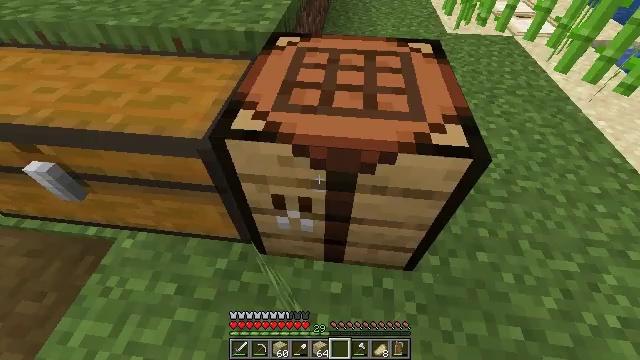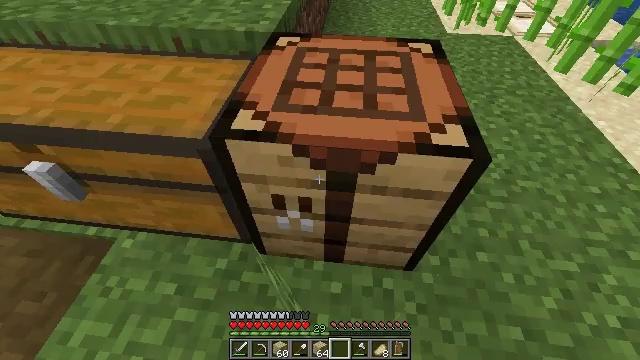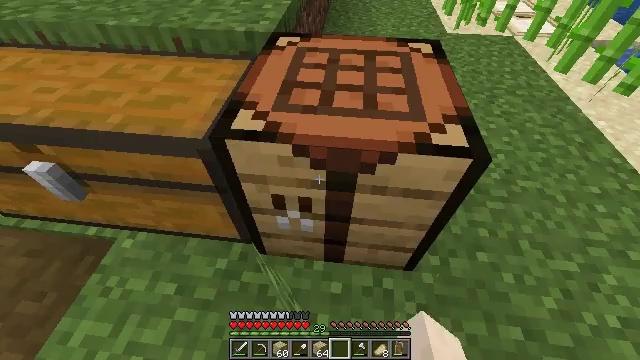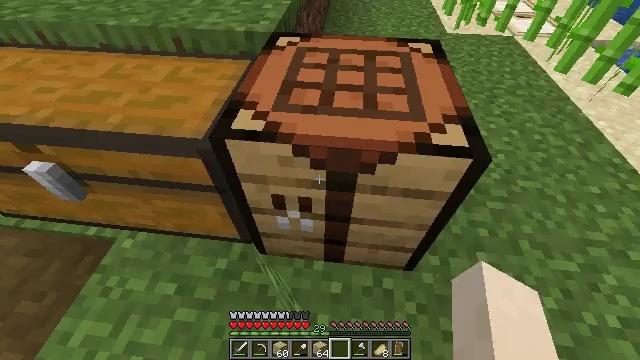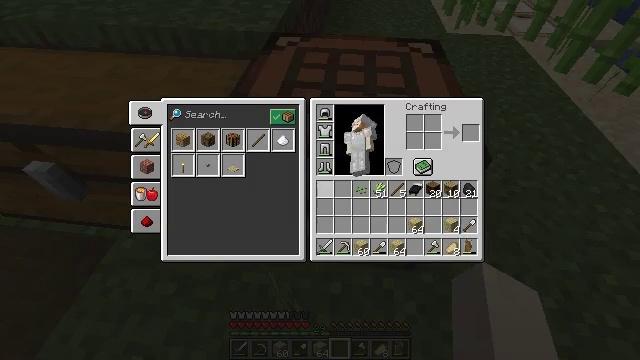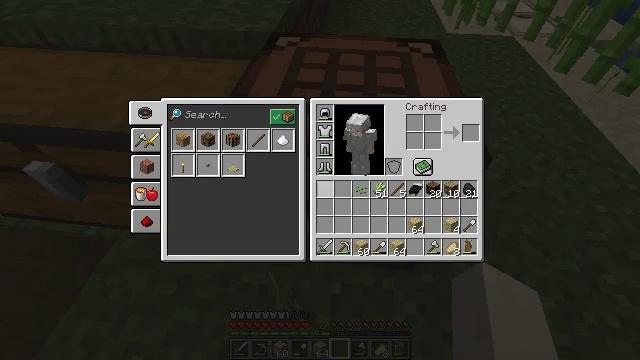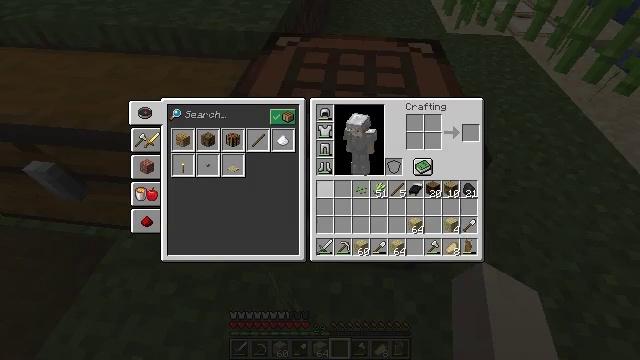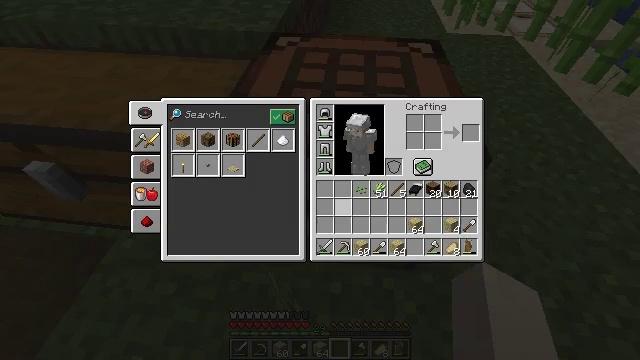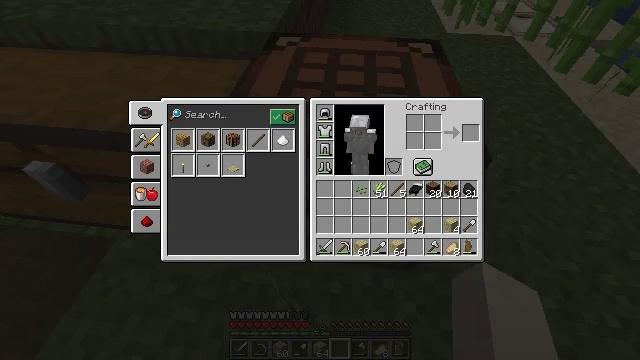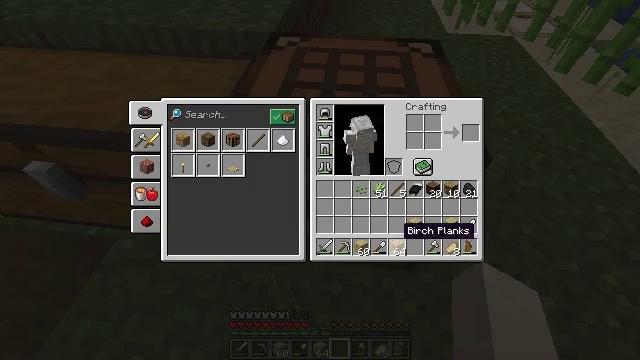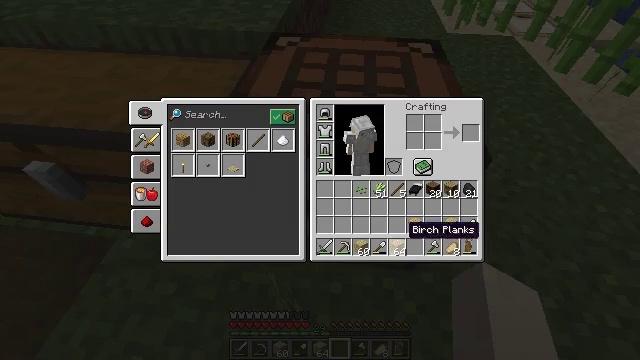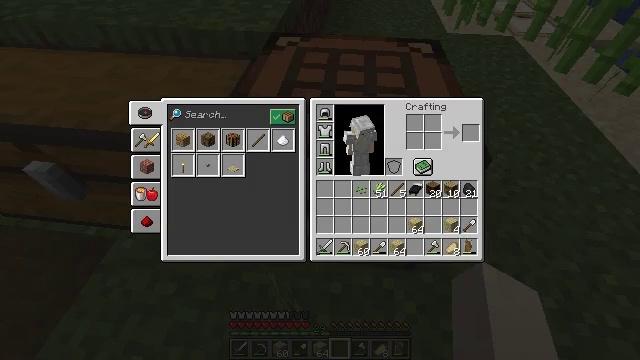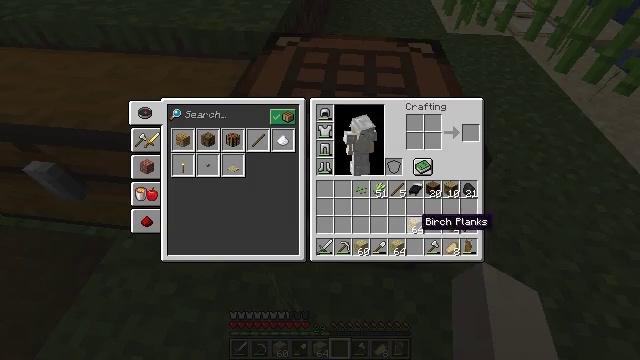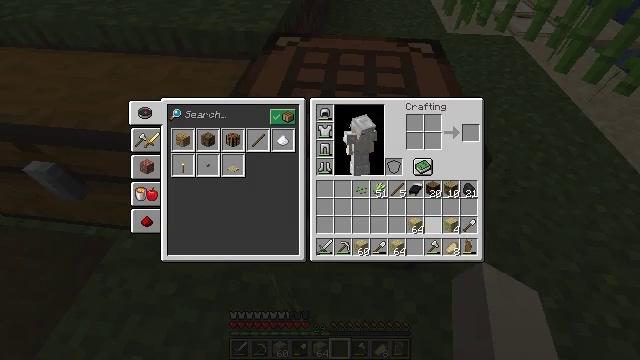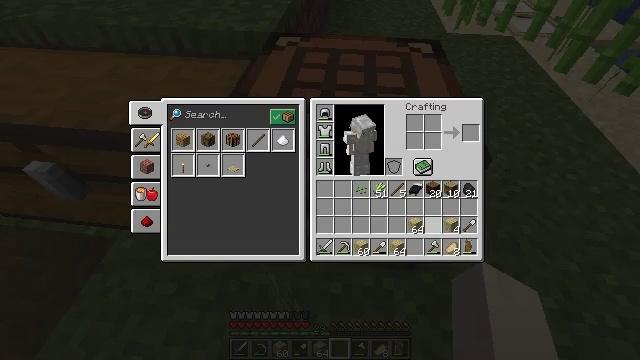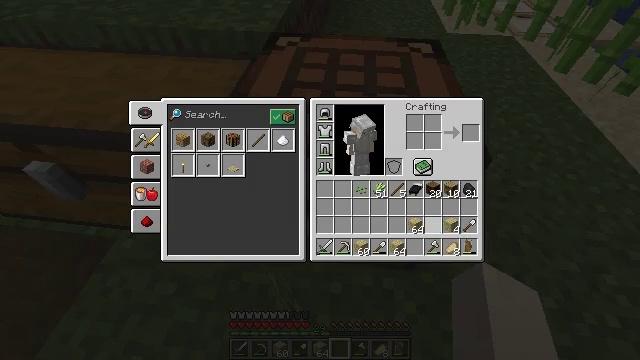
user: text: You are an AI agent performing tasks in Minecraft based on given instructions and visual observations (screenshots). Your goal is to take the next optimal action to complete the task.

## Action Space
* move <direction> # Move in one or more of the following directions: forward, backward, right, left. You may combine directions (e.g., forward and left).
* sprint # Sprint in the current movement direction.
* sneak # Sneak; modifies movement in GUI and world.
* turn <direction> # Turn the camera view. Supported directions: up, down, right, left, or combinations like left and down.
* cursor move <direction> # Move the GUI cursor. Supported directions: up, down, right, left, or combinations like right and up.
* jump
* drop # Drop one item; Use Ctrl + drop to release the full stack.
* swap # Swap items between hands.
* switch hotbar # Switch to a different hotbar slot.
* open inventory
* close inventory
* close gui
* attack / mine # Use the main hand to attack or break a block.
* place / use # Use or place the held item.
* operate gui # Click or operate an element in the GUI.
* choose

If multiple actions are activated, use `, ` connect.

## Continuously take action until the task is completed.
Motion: motion action
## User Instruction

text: To get a birch trapdoor with birch planks, open a crafting table.
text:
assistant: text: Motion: no_op
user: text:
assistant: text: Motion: no_op
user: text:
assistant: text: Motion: no_op
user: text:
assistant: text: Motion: open inventory
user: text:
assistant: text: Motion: open inventory
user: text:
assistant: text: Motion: open inventory
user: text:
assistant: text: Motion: turn right and down
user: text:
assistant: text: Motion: sneak, turn right and down
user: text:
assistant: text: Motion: sneak, turn right
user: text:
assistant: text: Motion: sneak
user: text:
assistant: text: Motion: sneak
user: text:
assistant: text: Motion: sneak
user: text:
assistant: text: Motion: sneak, turn right and up
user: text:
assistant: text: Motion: sneak, turn right
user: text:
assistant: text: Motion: sneak
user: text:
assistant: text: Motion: sneak
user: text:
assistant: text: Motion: sneak
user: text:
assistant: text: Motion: sneak
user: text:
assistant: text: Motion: sneak
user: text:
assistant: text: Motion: sneak
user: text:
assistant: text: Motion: sneak, attack / mine
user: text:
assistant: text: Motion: sneak, attack / mine
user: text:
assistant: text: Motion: sneak, attack / mine
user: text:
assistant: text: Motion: sneak
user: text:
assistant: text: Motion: sneak
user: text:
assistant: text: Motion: sneak
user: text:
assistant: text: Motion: sneak
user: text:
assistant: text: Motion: no_op
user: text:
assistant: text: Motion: no_op
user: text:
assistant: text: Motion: no_op